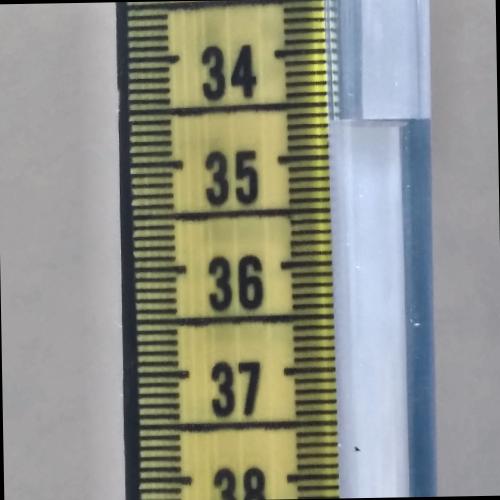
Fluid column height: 34.7 cm